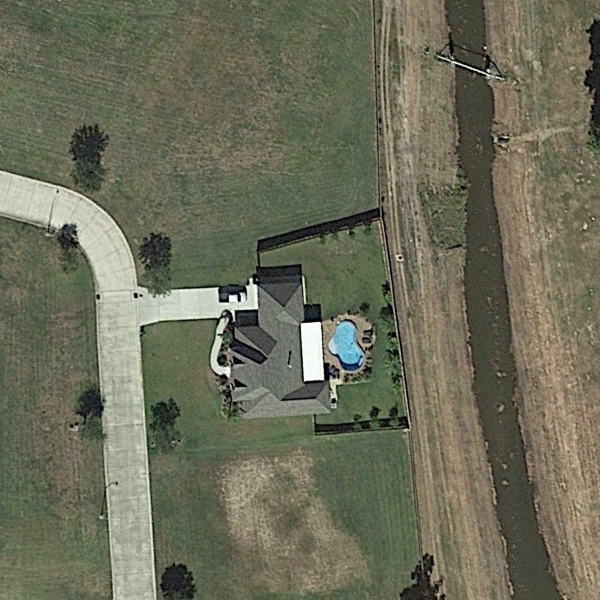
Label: SparseResidential